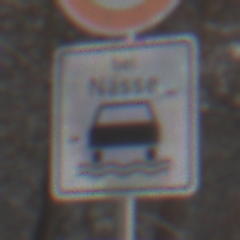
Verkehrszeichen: BeiNaesse
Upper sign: Geschwindigkeit50
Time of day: MorningAfternoon
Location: Outdoor (Nature)
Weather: PartlyCloudy
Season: Winter
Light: Natural